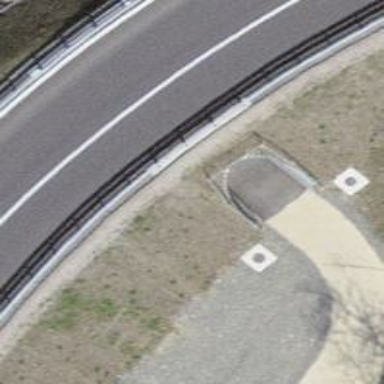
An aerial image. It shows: Tunnel with asphalt path running through it.